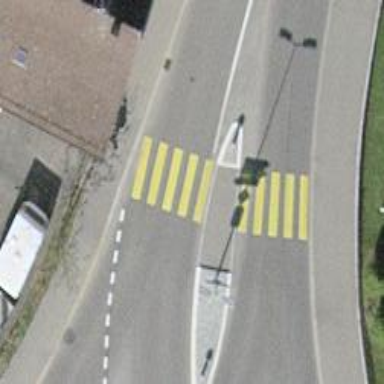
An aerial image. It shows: Uncontrolled zebra crossing with central island.